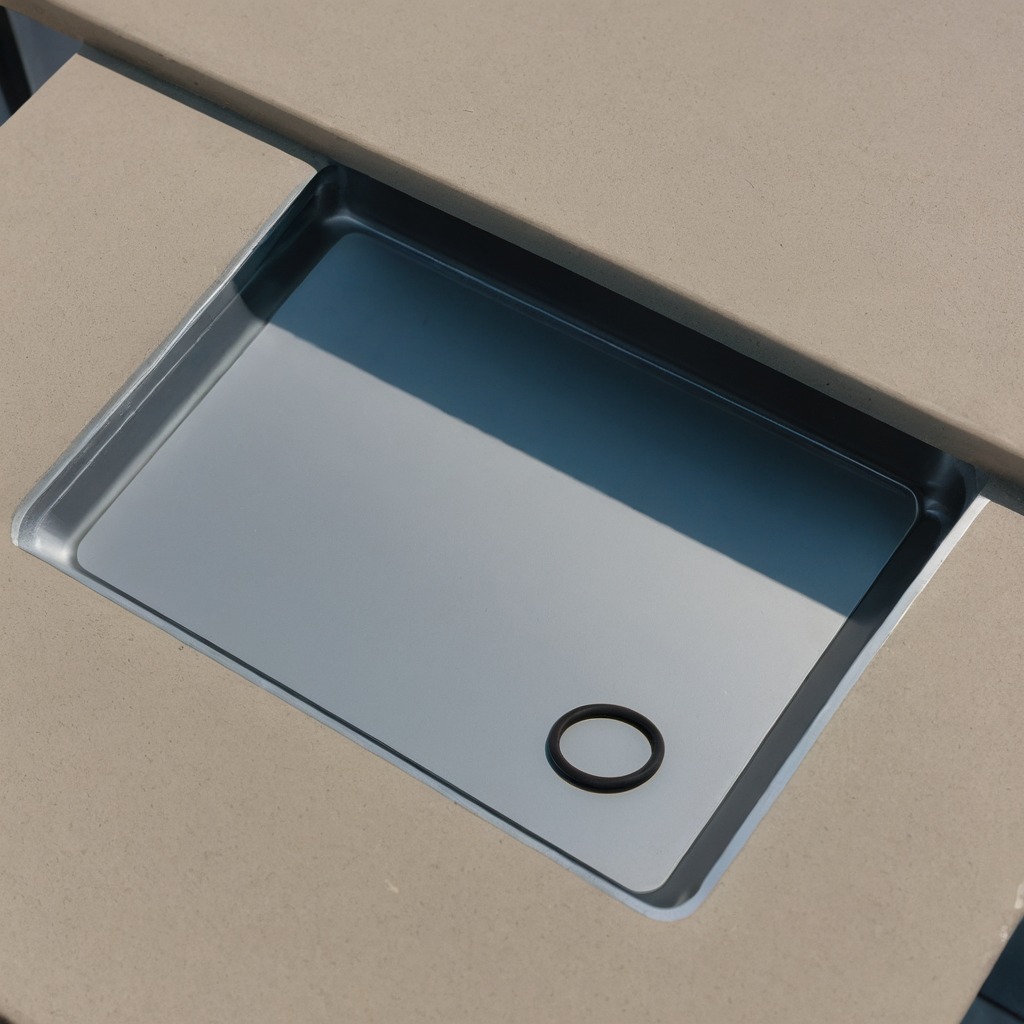
A rubber O-ring is lying on a clean utility table in a temporary outdoor tool station.